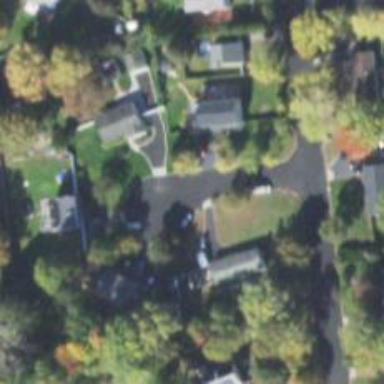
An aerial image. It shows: Residential road.